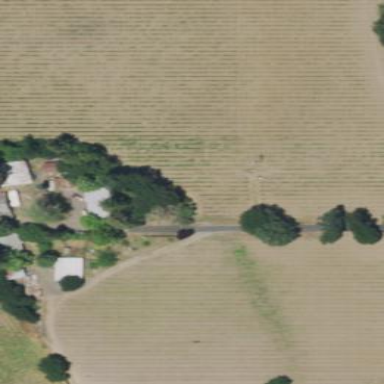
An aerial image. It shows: Vineyard with wine grapes as the main crop.